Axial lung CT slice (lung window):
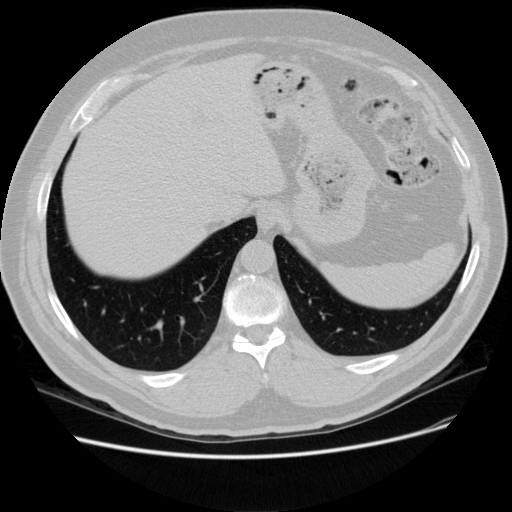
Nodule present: no